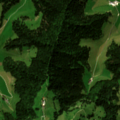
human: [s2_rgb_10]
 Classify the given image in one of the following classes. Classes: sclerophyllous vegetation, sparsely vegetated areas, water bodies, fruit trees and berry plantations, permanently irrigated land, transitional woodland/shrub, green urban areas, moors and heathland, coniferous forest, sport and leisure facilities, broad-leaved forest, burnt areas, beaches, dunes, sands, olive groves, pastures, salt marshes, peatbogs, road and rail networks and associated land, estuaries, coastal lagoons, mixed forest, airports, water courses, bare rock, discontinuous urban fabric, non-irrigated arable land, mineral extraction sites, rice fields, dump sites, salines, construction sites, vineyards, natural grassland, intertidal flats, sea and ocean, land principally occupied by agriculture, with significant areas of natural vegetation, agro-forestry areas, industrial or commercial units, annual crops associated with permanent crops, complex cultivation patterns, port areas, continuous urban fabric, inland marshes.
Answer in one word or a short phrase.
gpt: pastures, complex cultivation patterns, coniferous forest, transitional woodland/shrub